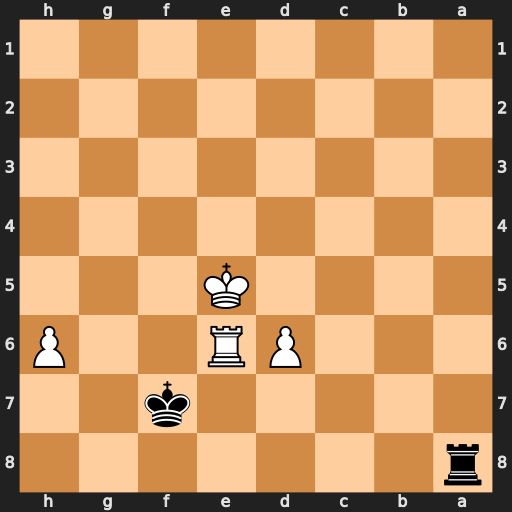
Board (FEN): r7/5k2/3PR2P/4K3/8/8/8/8
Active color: b
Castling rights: -
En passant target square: -
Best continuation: Ra5+ Kf4 Kxe6